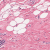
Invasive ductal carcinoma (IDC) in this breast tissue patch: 0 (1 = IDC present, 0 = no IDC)